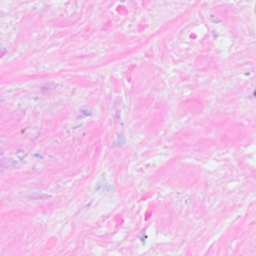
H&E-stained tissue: Breast